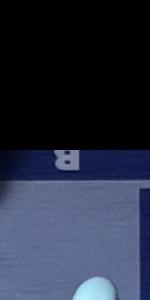
Label: Empty